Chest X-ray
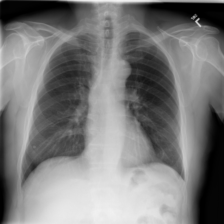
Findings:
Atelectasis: negative
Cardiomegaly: negative
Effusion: negative
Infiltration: negative
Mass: negative
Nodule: negative
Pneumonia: negative
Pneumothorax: negative
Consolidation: negative
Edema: negative
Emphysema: negative
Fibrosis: negative
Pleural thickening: negative
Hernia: negative